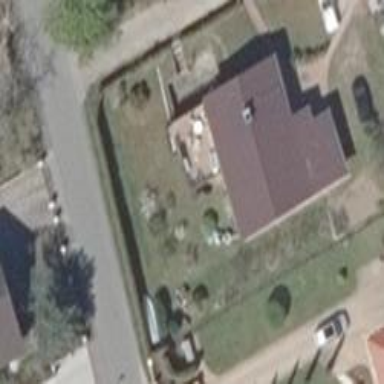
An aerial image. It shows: Detached building.